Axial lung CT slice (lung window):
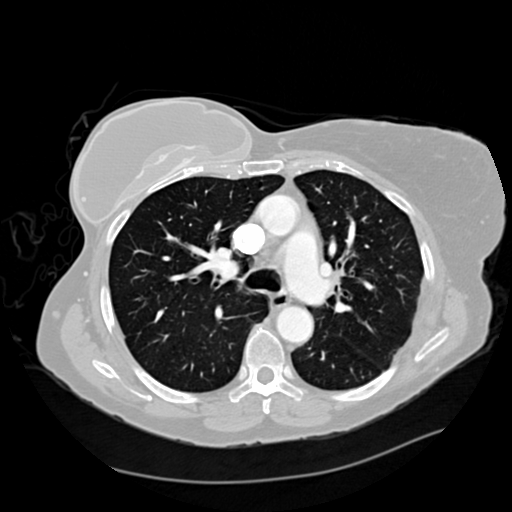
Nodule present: no